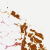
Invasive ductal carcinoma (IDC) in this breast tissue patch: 0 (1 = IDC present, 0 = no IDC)